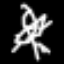
Label: angel